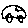
Label: car